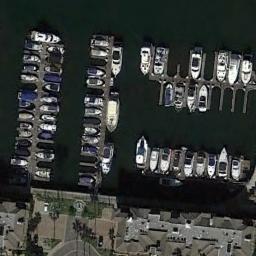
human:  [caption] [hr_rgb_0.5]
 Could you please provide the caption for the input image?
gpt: Many ships are in the harbor .

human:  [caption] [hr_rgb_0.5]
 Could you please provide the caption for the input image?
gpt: Many ships moored neatly on the sea next to the harbor next to the building .

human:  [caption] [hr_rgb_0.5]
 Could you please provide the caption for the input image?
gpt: There are only three empty seats in the harbor .

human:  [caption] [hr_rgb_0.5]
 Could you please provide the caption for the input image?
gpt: The harbor with lots of neatly docked boats is next to a dense residential area .

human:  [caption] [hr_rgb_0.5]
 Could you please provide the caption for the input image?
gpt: There are some brown buildings and many ships at the harbor .